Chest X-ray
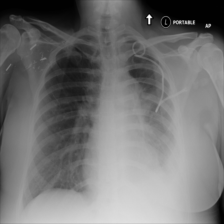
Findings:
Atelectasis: positive
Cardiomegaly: negative
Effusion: positive
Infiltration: negative
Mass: negative
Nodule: negative
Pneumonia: negative
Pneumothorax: negative
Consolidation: negative
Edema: negative
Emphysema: negative
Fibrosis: negative
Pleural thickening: negative
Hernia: negative